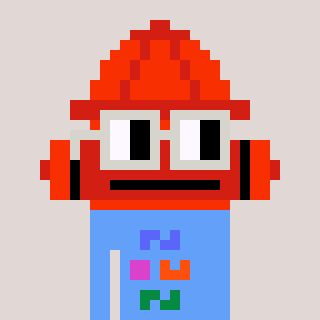
a pixel art character with square light gray glasses, a fire hydrant-shaped head and a blue-colored body on a warm background